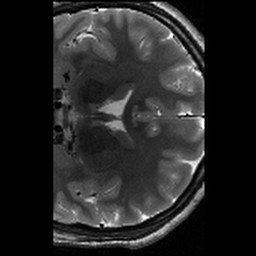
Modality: T2w
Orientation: coronal
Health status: healthy
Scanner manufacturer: siemens
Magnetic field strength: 3 T
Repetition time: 8.02 s
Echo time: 0.08 s